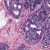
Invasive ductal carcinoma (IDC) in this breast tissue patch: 0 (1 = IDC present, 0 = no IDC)